Field crop: maize
Growth stage: 2
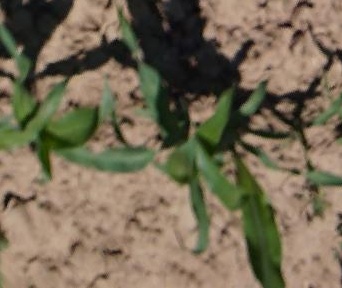
Species: maize